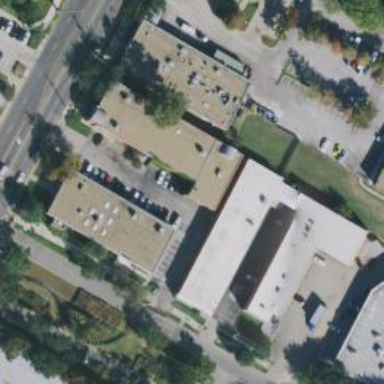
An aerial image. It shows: Commercial building.